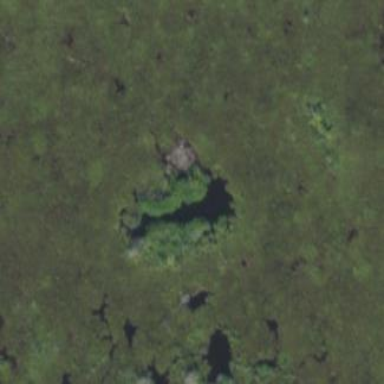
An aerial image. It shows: Pond surrounded by natural water.